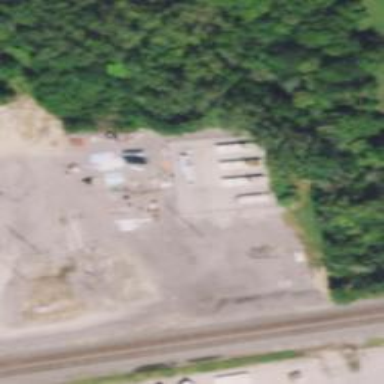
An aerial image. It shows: Generator is pictured.